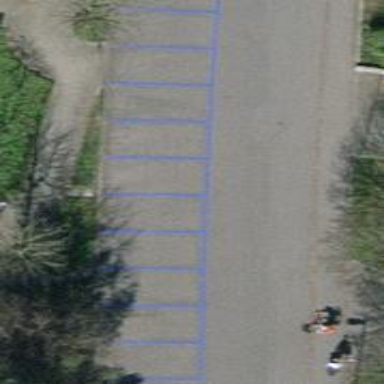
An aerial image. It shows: Parking area with surface.